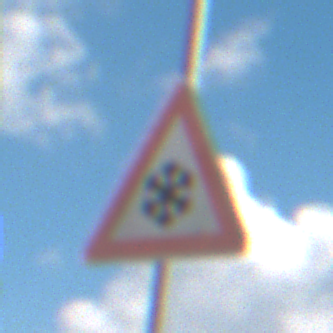
Verkehrszeichen: SchneeOderEisglaette
Umgebung: Outdoor, Nature
Tageszeit: Midday
Wetter: PartlyCloudy
Licht: Natural
Jahreszeit: NotSpecified
Kontrast: HighContrast